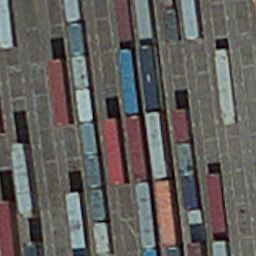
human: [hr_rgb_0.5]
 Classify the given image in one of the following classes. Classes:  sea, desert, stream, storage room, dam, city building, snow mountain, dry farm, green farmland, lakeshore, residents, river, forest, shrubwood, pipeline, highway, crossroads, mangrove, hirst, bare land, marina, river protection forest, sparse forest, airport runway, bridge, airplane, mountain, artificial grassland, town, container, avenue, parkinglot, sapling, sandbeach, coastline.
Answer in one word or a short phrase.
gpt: container